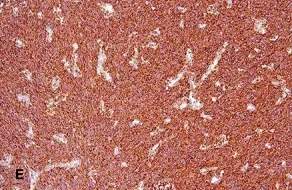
EGFR, and . X 200).
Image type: pathology (immunostaining)